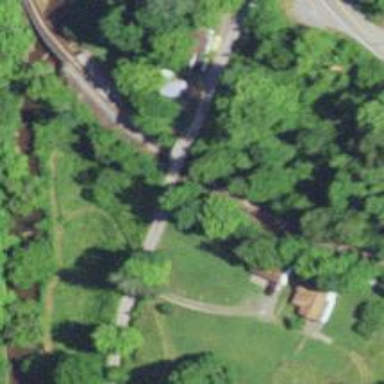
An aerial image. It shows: Residential road with bridge.